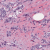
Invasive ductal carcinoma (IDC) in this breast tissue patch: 1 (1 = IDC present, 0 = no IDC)